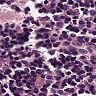
Metastatic tissue present: no